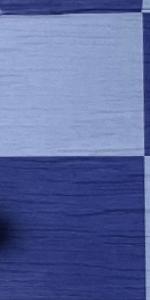
Label: Empty